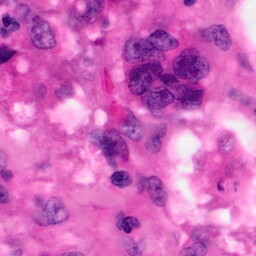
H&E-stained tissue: Pancreatic